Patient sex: M
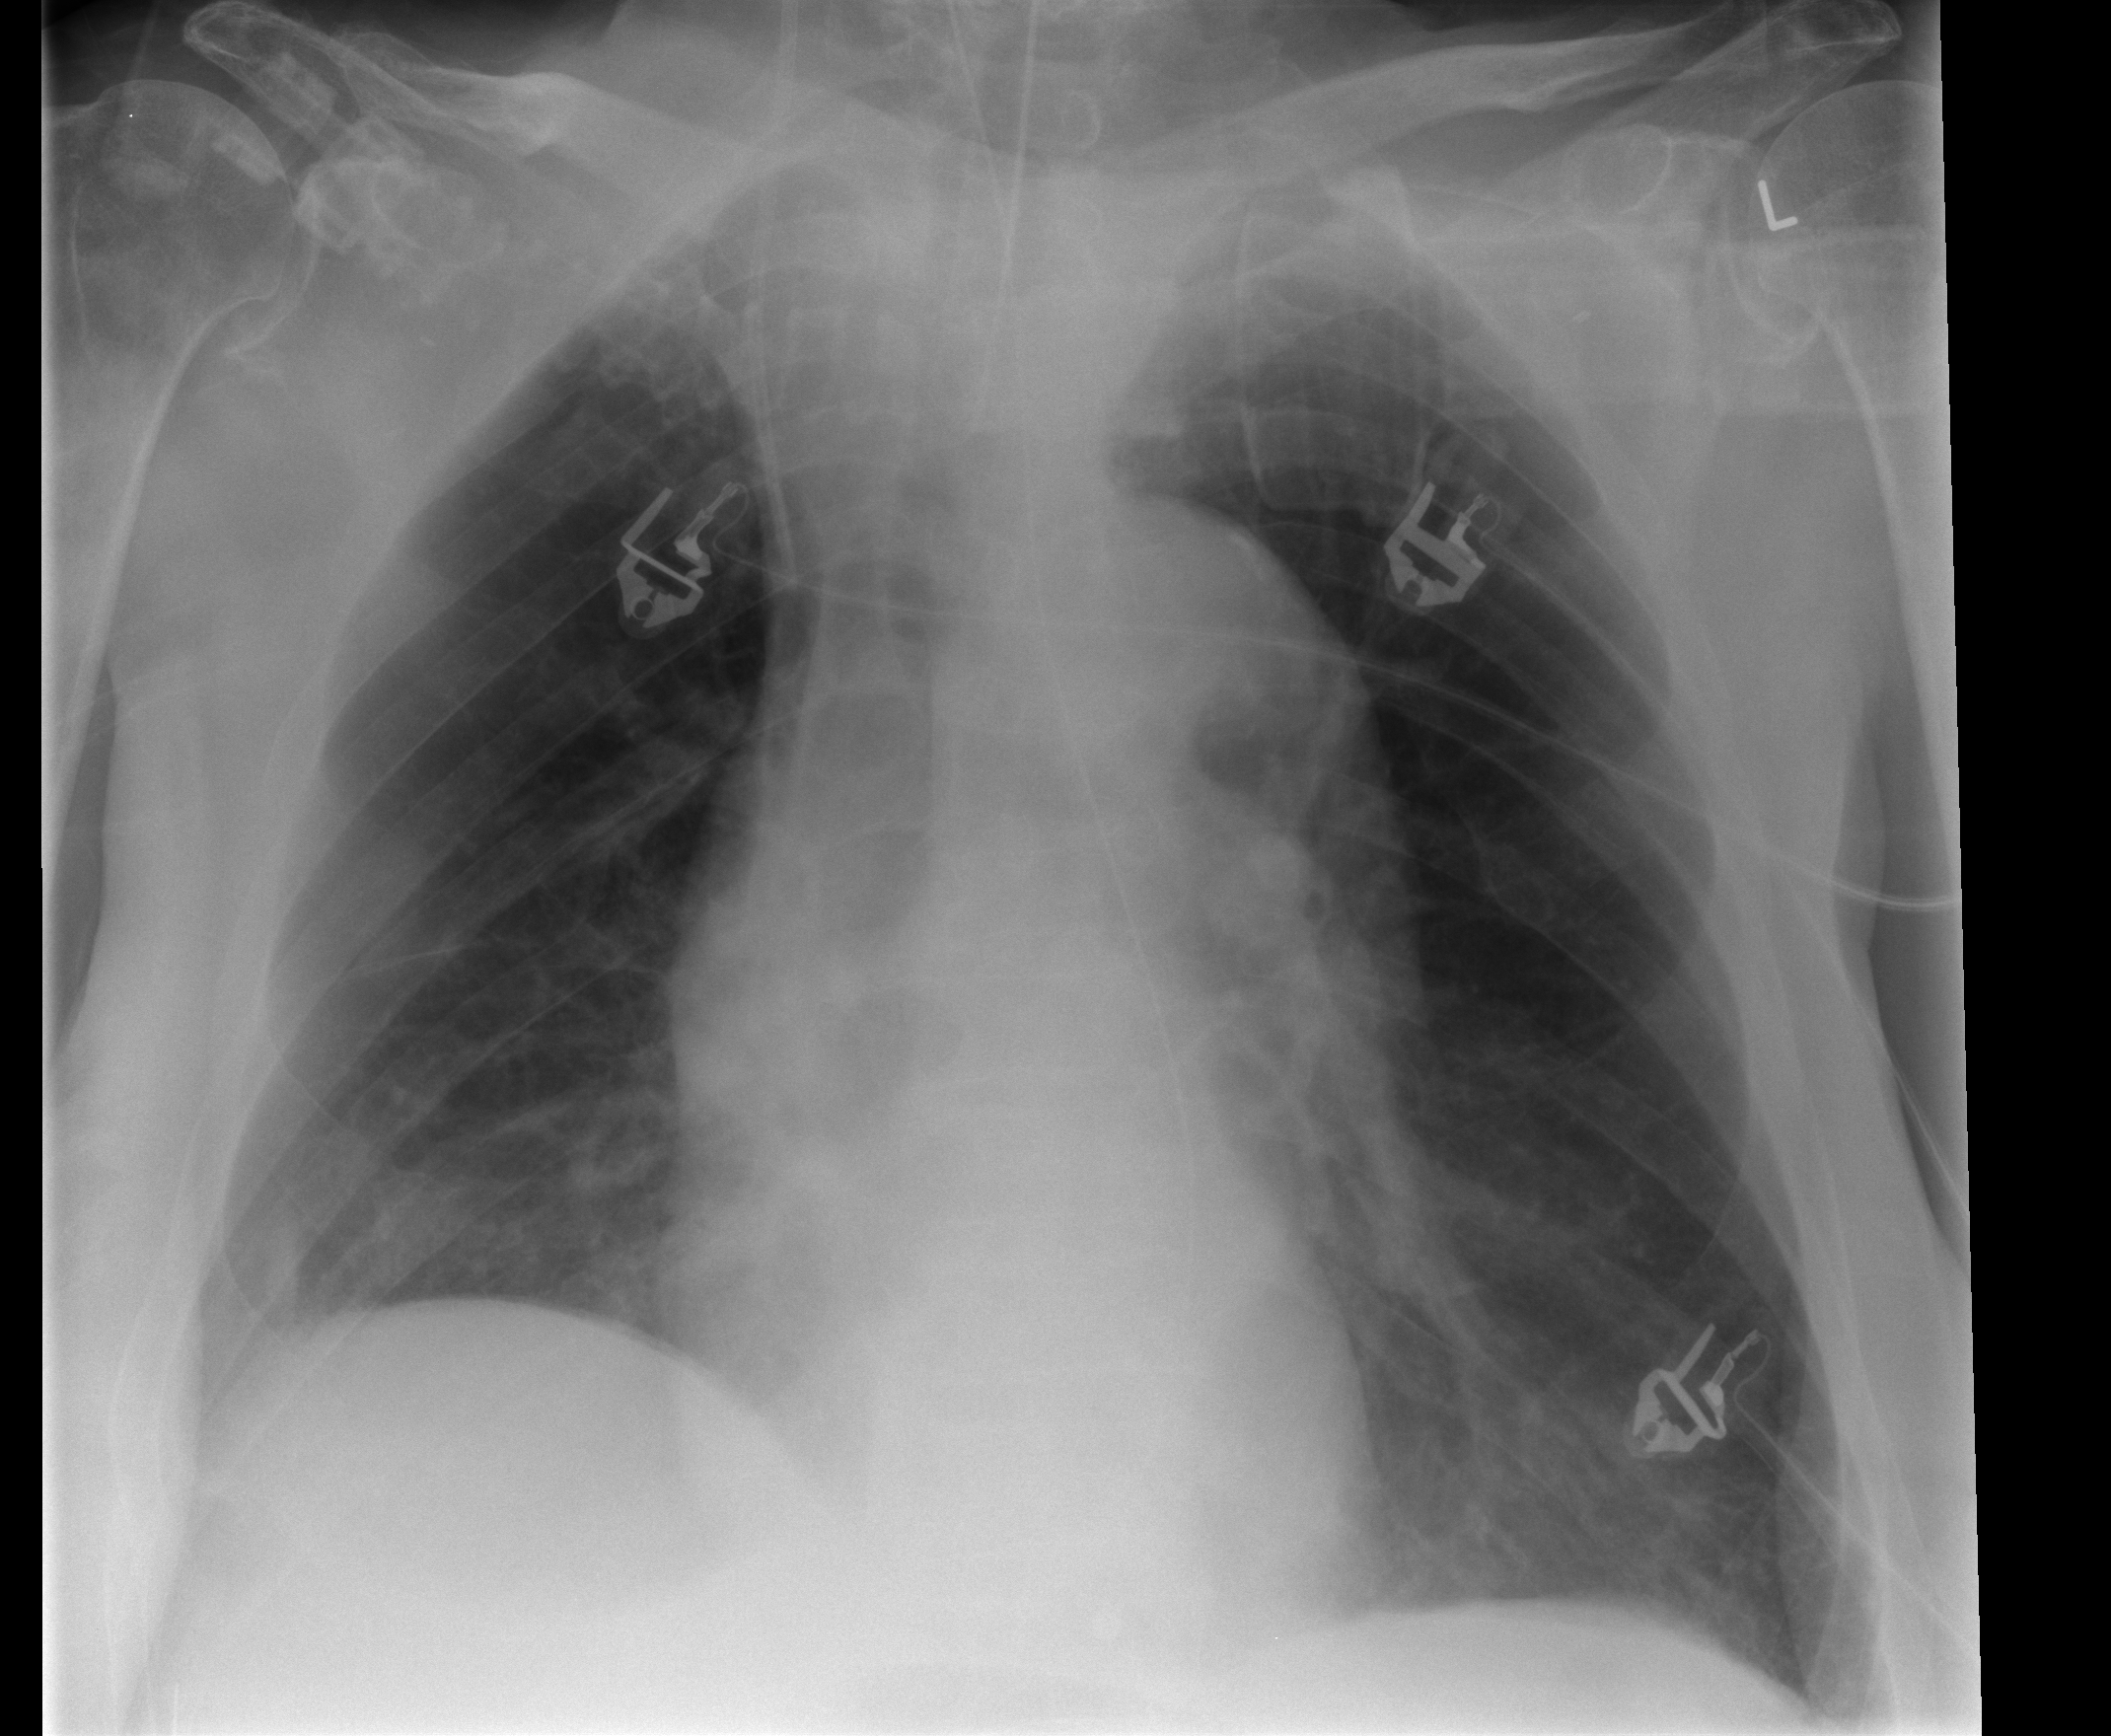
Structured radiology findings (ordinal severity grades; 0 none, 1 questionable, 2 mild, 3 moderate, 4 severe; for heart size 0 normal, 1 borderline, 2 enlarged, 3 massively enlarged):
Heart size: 0
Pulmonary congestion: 1
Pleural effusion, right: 2
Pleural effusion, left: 0
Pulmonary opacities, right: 0
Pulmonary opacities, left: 0
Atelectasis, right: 2
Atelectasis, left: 1